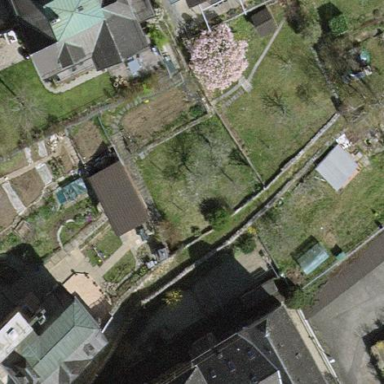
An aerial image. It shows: Garden that is leisure land.